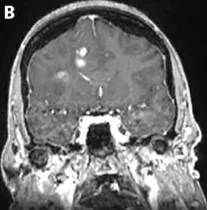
Preoperative imaging for index case of PLNTY with high-grade features. (A-C): T1-weighted axial, coronal and sagittal sequences with contrast demonstrating multifocal enhancement involving the right frontal lobe and cingulate gyrus.
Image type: radiology (mri)